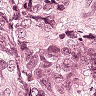
Metastatic tissue present: yes